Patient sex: M
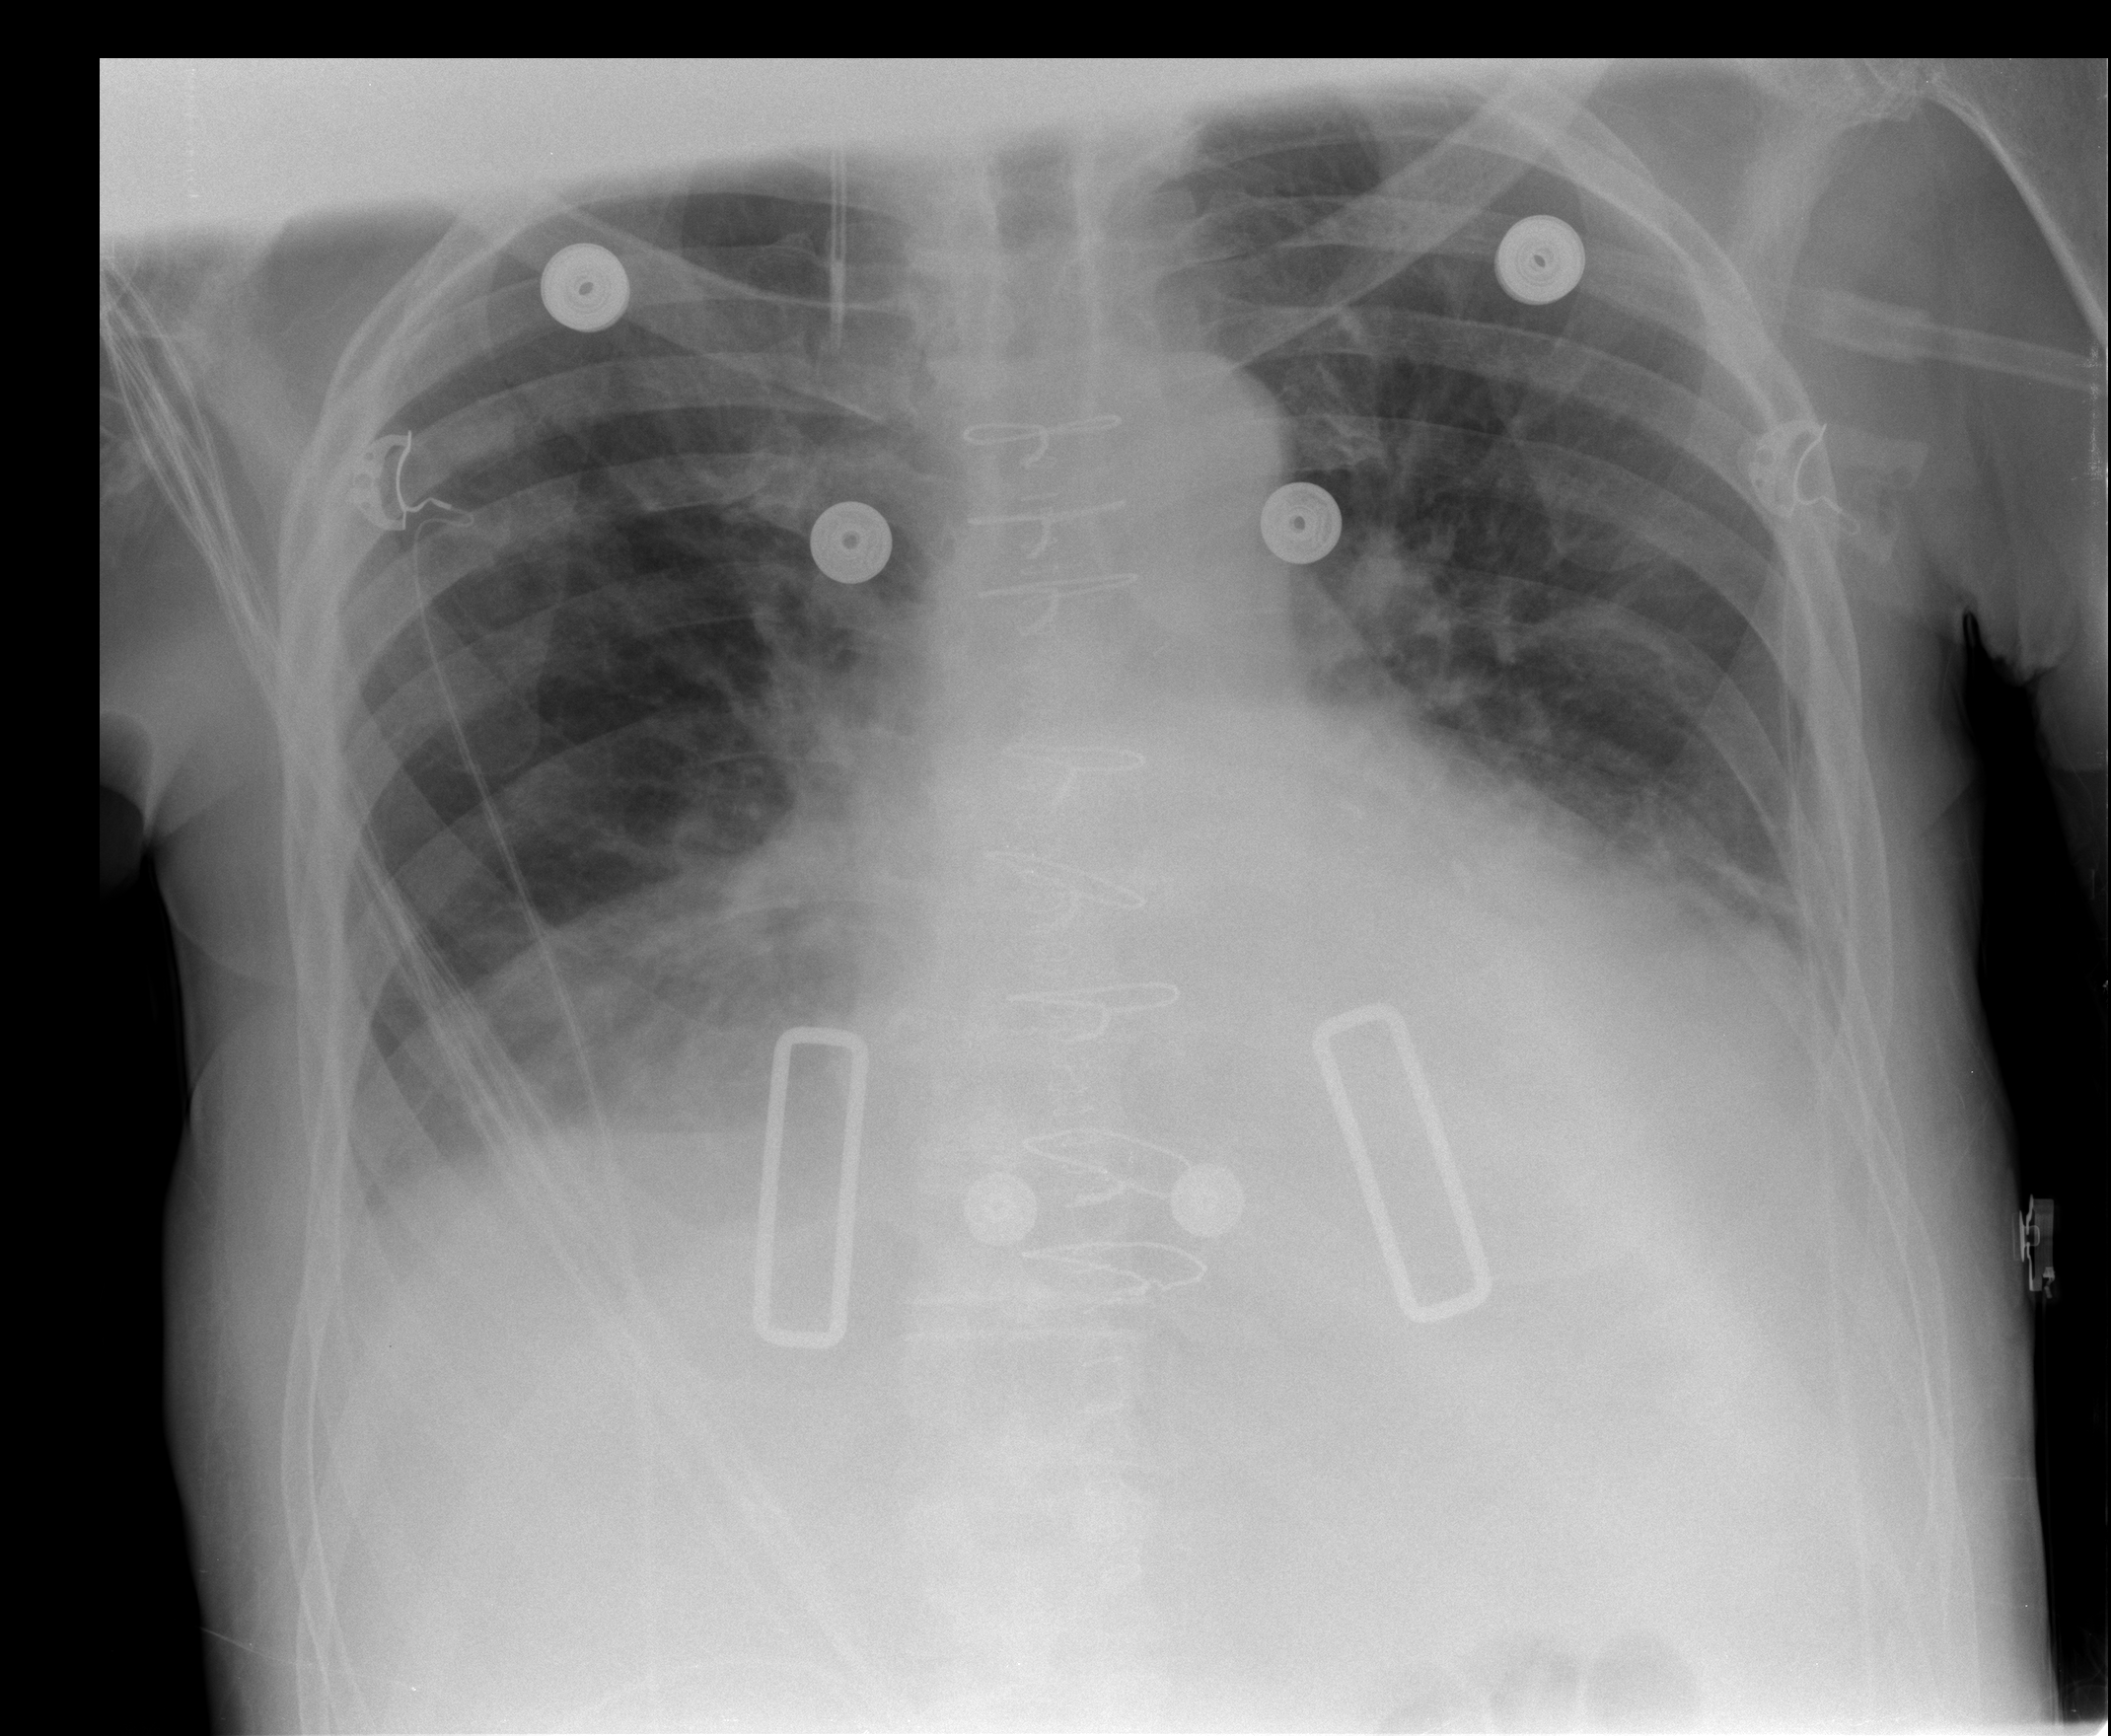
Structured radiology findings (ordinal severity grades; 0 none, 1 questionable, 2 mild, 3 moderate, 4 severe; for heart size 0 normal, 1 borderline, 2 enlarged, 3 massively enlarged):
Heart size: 2
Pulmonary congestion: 2
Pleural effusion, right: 2
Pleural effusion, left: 2
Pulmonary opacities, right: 2
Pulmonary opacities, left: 2
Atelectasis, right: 0
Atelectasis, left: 2